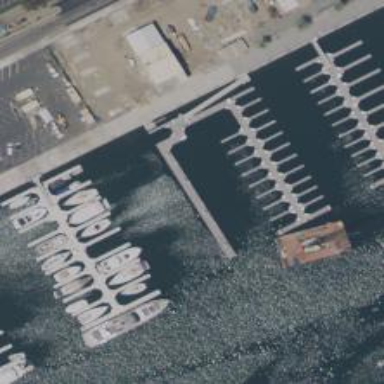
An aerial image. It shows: Man-made pier.